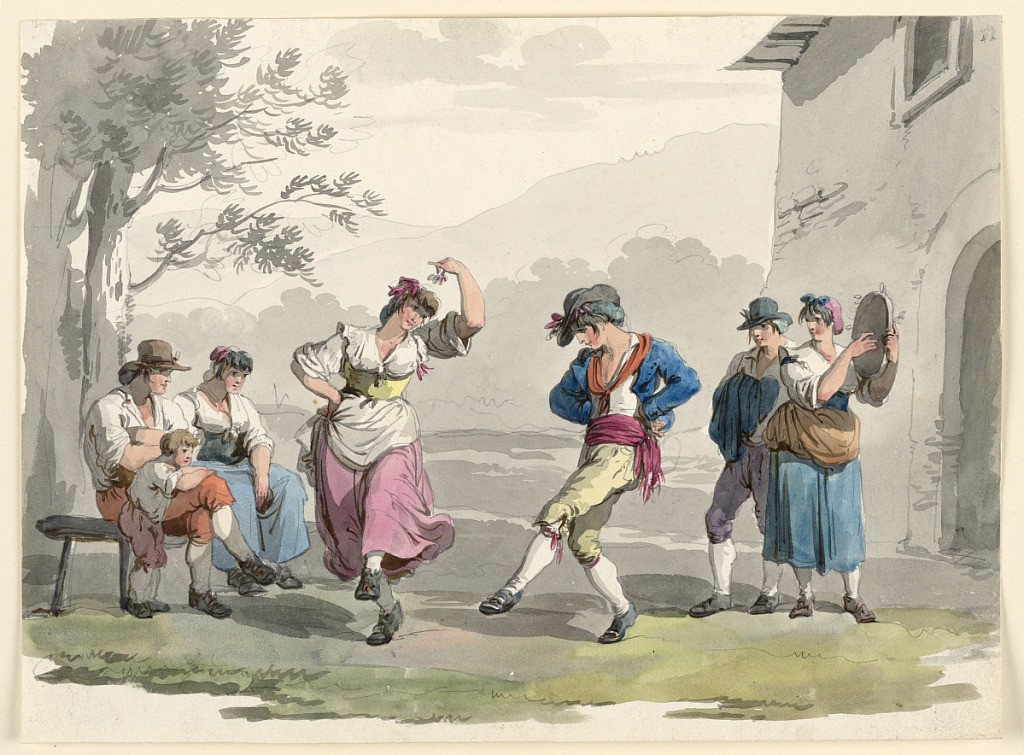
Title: "Saltarello Romano," Dancing Peasants In The Neighborhood of Rome
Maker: Bartolomeo Pinelli, Italian, 1781–1835
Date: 1807–08
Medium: Pen and gray ink with watercolor and black chalk on off-white wove paper
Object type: Drawing
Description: A dancing pair with similar poses as in plate 1 of the "Raccolta" of 1809; but the boy has his hands akimbo, and the girl the right one. The tambourin is played by a girl, standing with a boy at right. A man and a woman are seated at left; a boy leans upon the legs of his father. Mountainous landscape.